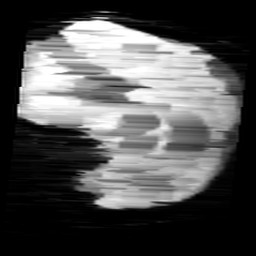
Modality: minIP
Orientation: sagittal
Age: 13
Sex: male
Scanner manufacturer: siemens
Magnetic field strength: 3 T
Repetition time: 0.027 s
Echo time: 0.02 s